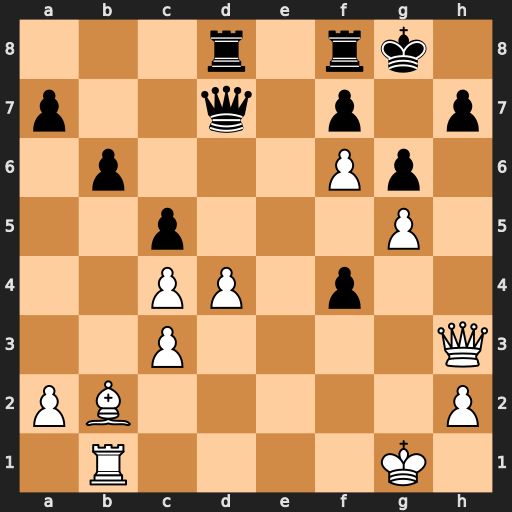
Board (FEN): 3r1rk1/p2q1p1p/1p3Pp1/2p3P1/2PP1p2/2P4Q/PB5P/1R4K1
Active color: w
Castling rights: -
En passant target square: -
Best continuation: Qh6 Qg4+ Kf2 Qh4+ Qxh4